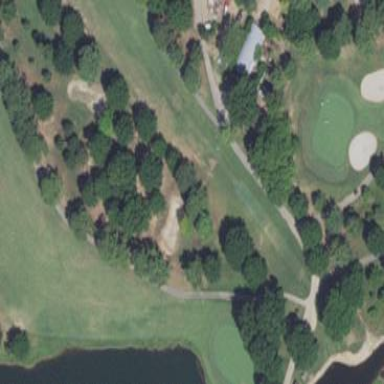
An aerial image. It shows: Golf fairway surrounded by grass.